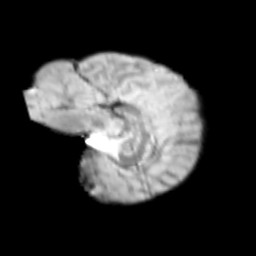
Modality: T2w
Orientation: sagittal
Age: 11
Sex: male
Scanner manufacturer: siemens
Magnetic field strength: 3 T
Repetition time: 3.8 s
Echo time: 0.07 s